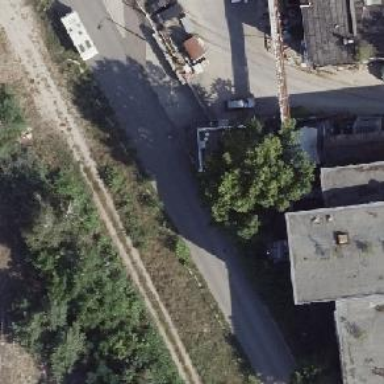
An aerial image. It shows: Historic industrial railway spur with one electrified track using contact line.